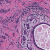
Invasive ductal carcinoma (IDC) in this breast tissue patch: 1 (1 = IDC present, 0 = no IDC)